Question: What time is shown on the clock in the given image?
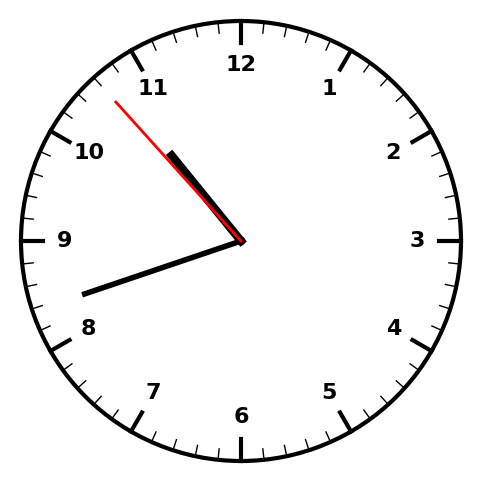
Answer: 10:41:53